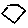
Label: hexagon